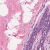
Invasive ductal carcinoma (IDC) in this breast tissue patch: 0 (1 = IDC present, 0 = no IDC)